Question: I would like to provide a link on webpart content. On click of the link i want to switch to the . See the image below. How can I go to the following view directly programmatically in SharePoint 2007 and 2010.

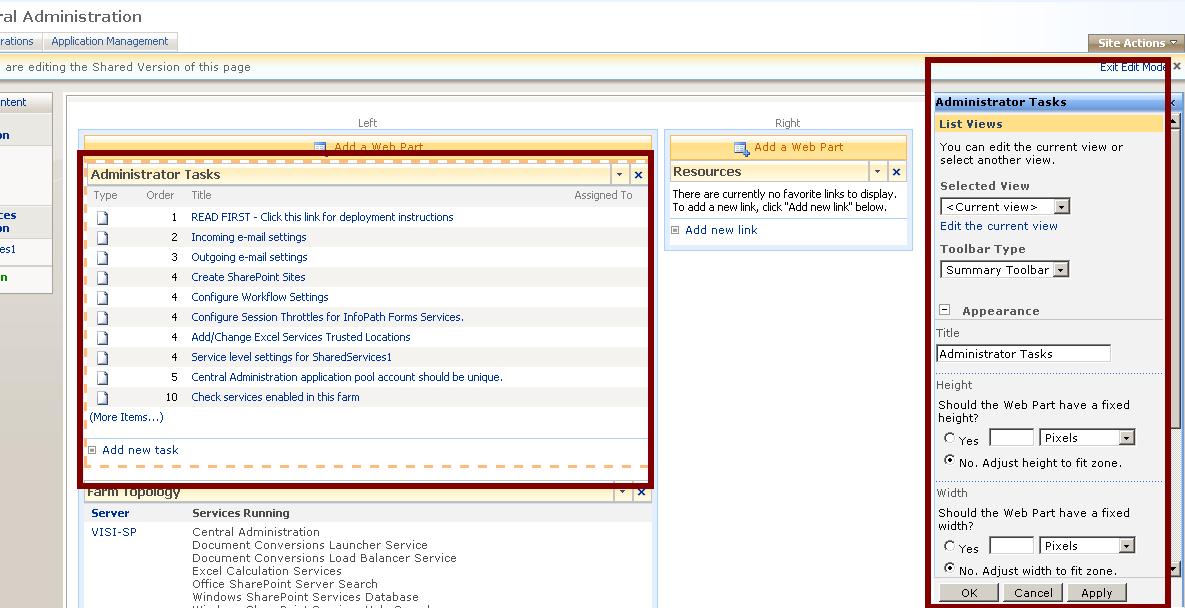
Answer: Yes found the answer.
'''
<asp:LinkButton ID="ButtonEdit" style="padding-right:5px;" runat="server"
Font-Names="Arial" Font-Size="12px" Font-Underline="True"
ForeColor="#003399">Edit</asp:LinkButton>
'''
'''
ButtonEdit.Attributes.Add("onclick", "javascript:MSOTlPn_ShowToolPane2Wrapper('Edit', this,'" + Parent.ID + "');");
'''
I took help from this <URL>